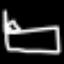
Label: bed